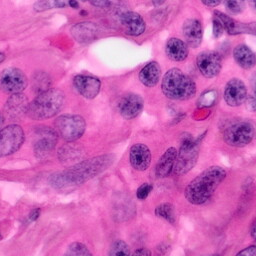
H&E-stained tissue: Pancreatic